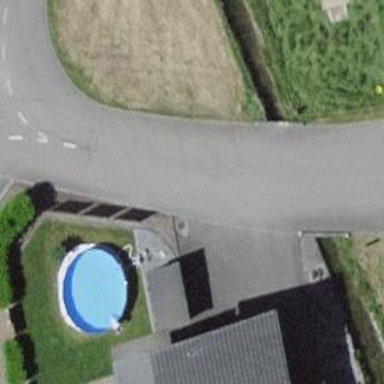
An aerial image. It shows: Residential road with asphalt surface passing over bridge in agricultural area.